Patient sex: M
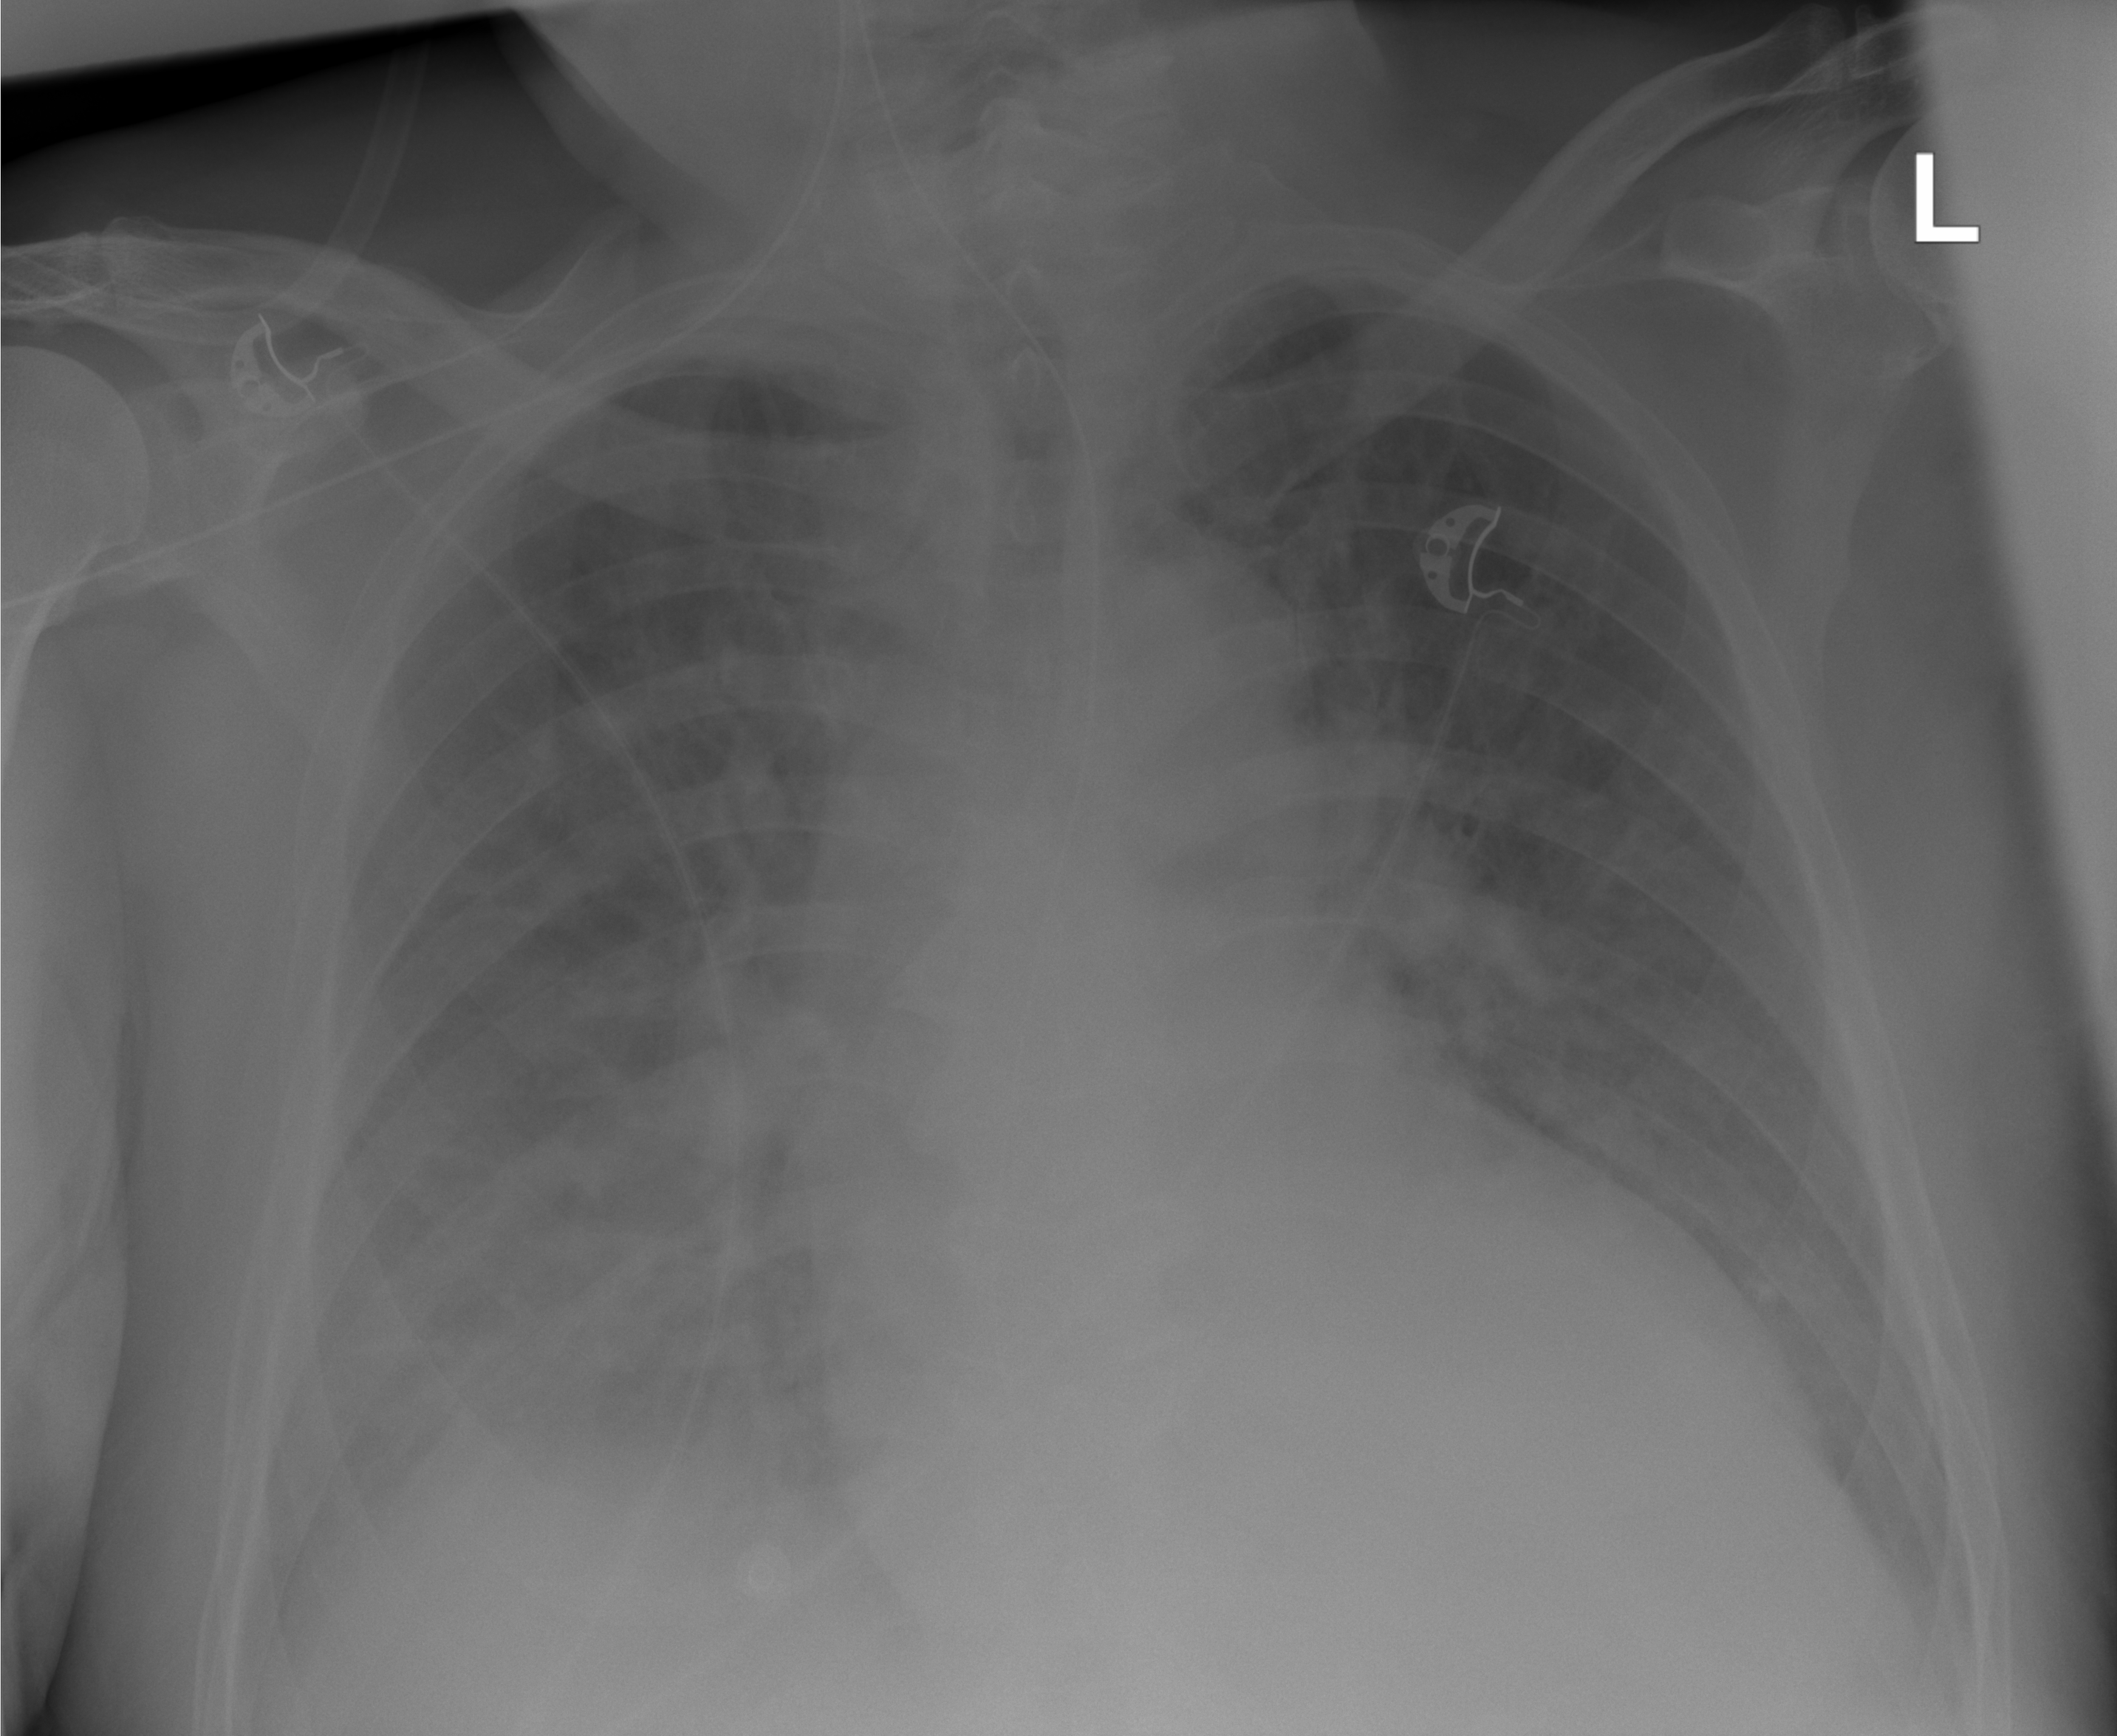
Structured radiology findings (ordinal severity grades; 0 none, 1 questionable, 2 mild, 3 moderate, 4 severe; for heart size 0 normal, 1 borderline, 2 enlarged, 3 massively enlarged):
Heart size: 2
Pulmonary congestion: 2
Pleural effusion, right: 2
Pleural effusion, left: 0
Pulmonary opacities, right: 3
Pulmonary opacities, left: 2
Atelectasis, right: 2
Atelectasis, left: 0